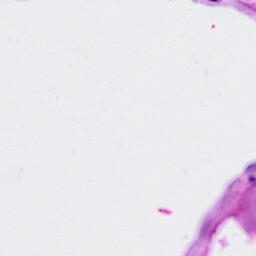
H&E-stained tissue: Ovarian